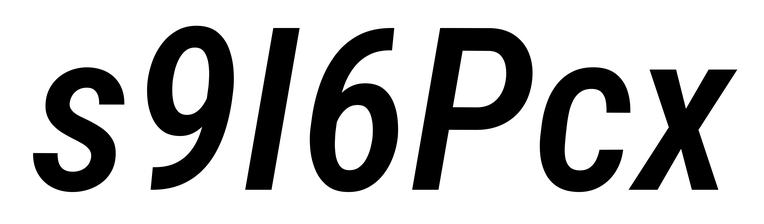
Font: Roboto-Italic_Condensed_Medium_Italic